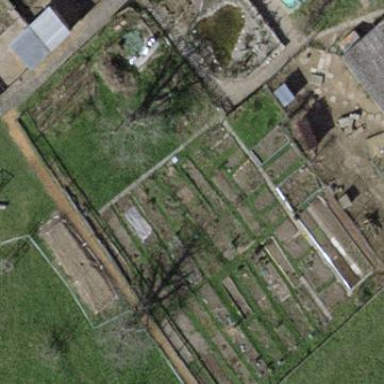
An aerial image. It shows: Garden that is leisure land.